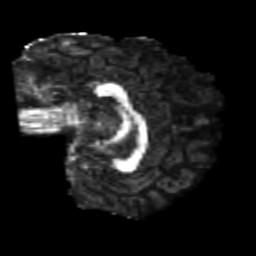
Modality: FA
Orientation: sagittal
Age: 21
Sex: female
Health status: healthy
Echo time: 0.074 s